Question: I'm supposed to write a simple 32 Bit Alu in VHDL. Everything is working fine, except for two things. The ALU is supposed to have an carry out and overflow flag and I cant't figure out how to implement that.
First a general question. The circuit diagram shows that for subtraction the ALU inverts the subtrahend and adds "1" to create the negative equivalent of the input value in 2s-complement. Does this mean that I should work with unsigned values for the input? Or should I stick to std_logic_vector?
Since the carry out bit is the bit which does not "fit" into the result word, I tried to zero extend the Summands, create a temporary 33 bit Sum signal and then simply divide the result into Carry Out and actual sum. Unfortunately all I get when simulating is "UU...U" as output for the sum.( I did it as described here: <URL>
And for the Overflow flag: Since the description of the ALU is behavioral I don't have access to any carries, which means I can't determine if an overflow occured by simply xoring the last two carries(assuming that the values are in 2s-complement, but I'm not quite sure in this point as my first question shows...). Is there another way to identify the overflow? Like simply turning the "An overflow occurs when..." rules one finds on the internet into if statements?
This is my code so far. This version is giving me "UUU...U" for the output when adding/ subtracting.
'''
library IEEE;
use IEEE.STD_LOGIC_1164.ALL;
use IEEE.NUMERIC_STD.ALL;
entity ALU is
Port ( Clk : in STD_LOGIC;
A : in std_logic_vector (31 downto 0);
B : in std_logic_vector(31 downto 0);
Y : out std_logic_vector(31 downto 0);
OP : in std_logic_vector(2 downto 0);
Nul : out boolean;
Cout : out STD_LOGIC);
end ALU;
architecture Behavioral of ALU is
signal Smd0, Smd1, Sum : std_logic_vector (31 downto 0);
signal temp : std_logic_vector (32 downto 0);
signal Cry : STD_LOGIC;
signal snul : boolean;
begin
Smd0 <= A;
Smd1 <= B;
Y <= Sum;
Cout <= Cry;
nul <= snul;
process(Clk) begin
if (rising_edge(Clk)) then
if ( Sum = "00000000000000000000000000000000") then -------Zero flag
snul <= true;
else
snul <= false;
end if;
case OP is
when "000" =>
Sum <= Smd0 and Smd1;
when "001" =>
Sum <= Smd0 xor Smd1;
when "010" =>
temp <= std_logic_vector((unsigned("0" & Smd0) + unsigned(Smd1)));
Sum <= temp(31 downto 0);
Cry <= temp(32);
when "100" =>
Sum <= Smd0 and not Smd1;
when "101" =>
Sum <= Smd0 xor not Smd1;
when "110" =>
Sum <= std_logic_vector((unsigned(Smd0) - unsigned(Smd1)));
when "111" =>
if (A < B) then
Sum <= "00000000000000000000000000000001";
else
Sum <= "00000000000000000000000000000000";
end if;
when others =>
NULL;
end case;
end if;
end process;
end Behavioral;
'''
Any comments on the code would be greatly appreciated since I'm completely new to VHDL(We talked about it half a lecture...) and this is what I figured out by googling and playing around.
That's the given circuit diagram:

//Edit:
Another thing. My Zero flag does not work properly after "000". Any idea why it's output is good except for the first case?
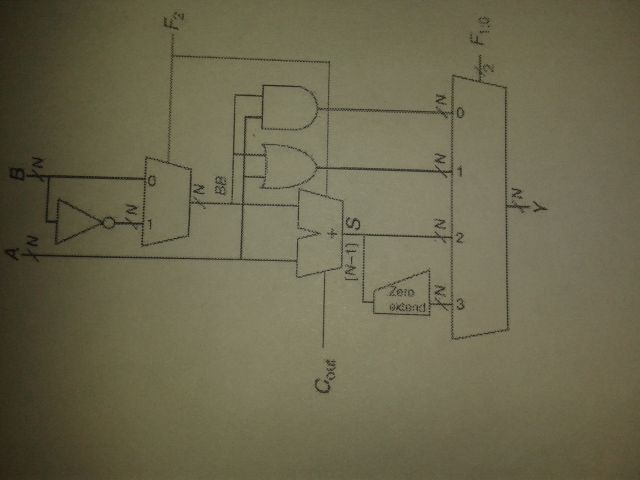
Answer: In answer to your first question:
Yes, use unsigned from library IEEE.std_numeric. It's ideal for this sort of operation.
Secondly, overflow can be detected by comparing the output with the input. For instance, in two's compliment, if you perform +ve plus +ve and overflow, the result will have the msb set so the result is -ve.
To summarise for addition and subtraction
'''
Addition | (+ve) - (+ve) | (+ve) - (-ve) | (-ve) - (+ve) | (-ve) + (-ve)|
-----------------------------------------------------------------------------
Result (+ve) | - | - | - | overflow |
-----------------------------------------------------------------------------
Result (-ve) | overflow | - | - | - |
-----------------------------------------------------------------------------
Subtraction | (+ve) - (+ve) | (+ve) - (-ve) | (-ve) - (+ve) | (-ve) - (-ve)|
-----------------------------------------------------------------------------
Result (+ve) | - | - | overflow | - |
-----------------------------------------------------------------------------
Result (-ve) | - | overflow | - | - |
-----------------------------------------------------------------------------
'''
Similar rules can be worked out for multiplication and division, but are slightly more involved.
Below is a suggested way to go about this (you do realise vhdl is (mostly) case insensitive I hope? You seem to like using the shift key). From you're question I've no idea which flag you want to be the overflow flag, so I haven't put one in.
'''
library ieee;
use ieee.std_logic_164.all;
use ieee.numeric_std.all;
entity alu is
port (
signal clk : in std_logic;
signal a : in std_logic_vector(31 downto 0);
signal b : in std_logic_vector(31 downto 0);
signal y : in std_logic_vector(31 downto 0);
signal op : in std_logic_vector(3 downto 0);
signal nul : out boolean;
signal cout : out std_logic
)
end entity;
architecture behavioral of alu is
type op_type is (op_and, op_a_and_nb, op_a_xor_nb, op_compare,
op_xor, op_add, op_sub, op_nop);
signal enum_op : op_type;
signal a_minus_b : std_logic_vector(32 downto 0);
signal a_plus_b : std_logic_vector(32 downto 0);
signal reg : std_logic_vector(32 downto 0);
begin
a_minus_b <= std_logic_vector(signed(a(a'high) & a) - signed(b(b'high) & b));
a_plus_b <= std_logic_vector(signed(a(a'high) & a) + signed(b(b'high) & b));
process(op)
begin
case op is
when "000" => enum_op <= op_and;
when "001" => enum_op <= op_xor;
when "010" => enum_op <= op_add;
when "100" => enum_op <= op_a_and_nb;
when "101" => enum_op <= op_a_xor_nb;
when "110" => enum_op <= op_sub;
when "111" => enum_op <= op_compare;
when others => enum_op <= op_nop;
end case;
end process;
process(clk)
begin
if rising_edge(clk) then
case enum_op is
when op_add => reg <= a_plus_b;
when op_sub => reg <= a_minus_b;
when op_and => reg <= '0' & (a and b);
when op_xor => reg <= '0' & (a xor b);
when op_a_and_nb => reg <= '0' & (a and not b);
when op_a_xor_nb => reg <= '0' & (a xor not b);
when op_compare =>
reg(32) <= '0';
reg(31 downto 1) <= (others => '0');
reg(0) <= a_minus_b(32);
when op_nop =>
reg(32) <= '0';
end if;
end process;
y <= reg(31 downto 0);
count <= reg(32);
nul <= unsigned(reg) = '0';
end architecture;
'''